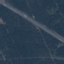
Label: Highway